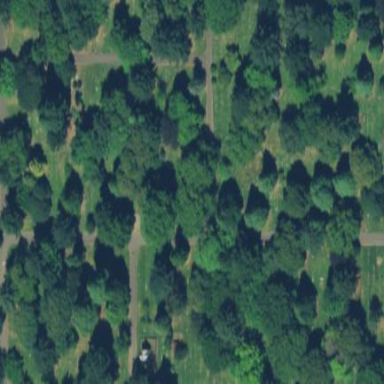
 featuring graves of historical figures."